Field crop: maize
Growth stage: 2
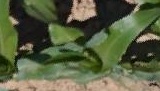
Species: maize